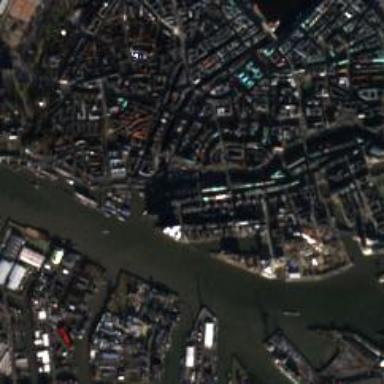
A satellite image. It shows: Man-made quay.